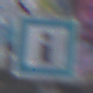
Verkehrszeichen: Informationsstelle
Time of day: MorningAfternoon
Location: Outdoor (Suburban)
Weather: Overcast
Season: NotSpecified
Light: Natural